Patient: sex F, age 86
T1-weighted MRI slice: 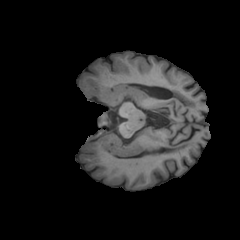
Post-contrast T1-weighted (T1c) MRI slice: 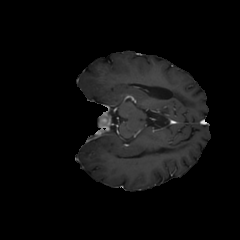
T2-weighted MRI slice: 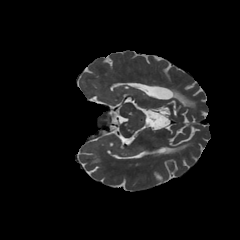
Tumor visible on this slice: no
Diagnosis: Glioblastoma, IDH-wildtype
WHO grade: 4